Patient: sex F, age 58
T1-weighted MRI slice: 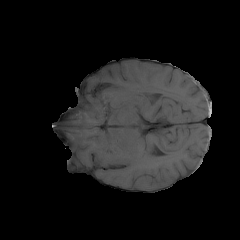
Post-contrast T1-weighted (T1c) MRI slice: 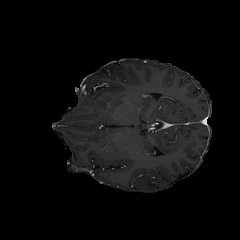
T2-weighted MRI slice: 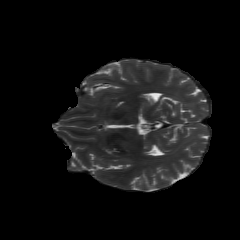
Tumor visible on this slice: no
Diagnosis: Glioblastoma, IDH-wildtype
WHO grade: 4